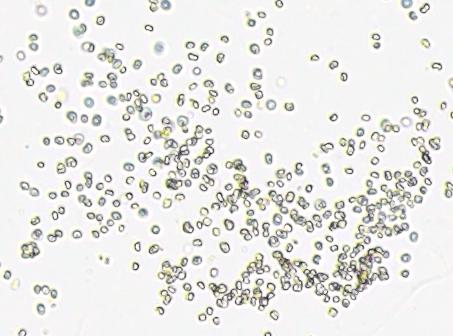
Label: Phaeocystis